Current action and preconditions to check: trajectory_clear

Your task: For each precondition in the list above, predict whether it will hold at this action.

Consider the current scene as observed from the mobile robot's camera, and analyze the predicted future states of all dynamic agents (e.g., people, animals, vehicles, or any moving entities) within the NEXT SECOND.

IMPORTANT: Only answer "very likely" if you are absolutely certain—based on strong, clear evidence—that a dynamic agent will violate the precondition in the predicted future state. Do NOT answer "very likely" for unlikely, ambiguous, or low-probability risks.

Ask yourself for each precondition: Is there a high probability, with clear and convincing evidence, that the predicted future states of any dynamic agent will interfere with the predicted future state of the currently executing action within the NEXT SECOND, causing that precondition to fail?

Assess the risk level based on these predictions. Use "likely" or "very likely" if motions create a clear risk of interference.

Use "neutral" or "improbable" if agents are nearby but their predicted paths are clearly diverging or non-conflicting.

Failure Risk Categories: "very improbable", "improbable", "neutral", "likely", "very likely"

Answer Format: Output ONLY the probability_of_failure value from these categories: "very improbable", "improbable", "neutral", "likely", "very likely"

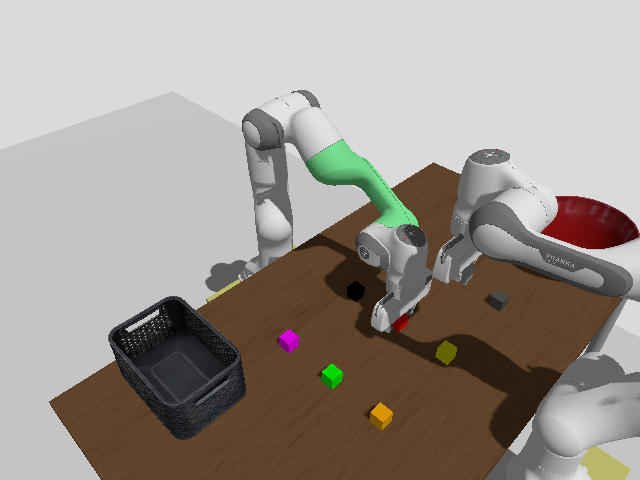

Answer: improbable